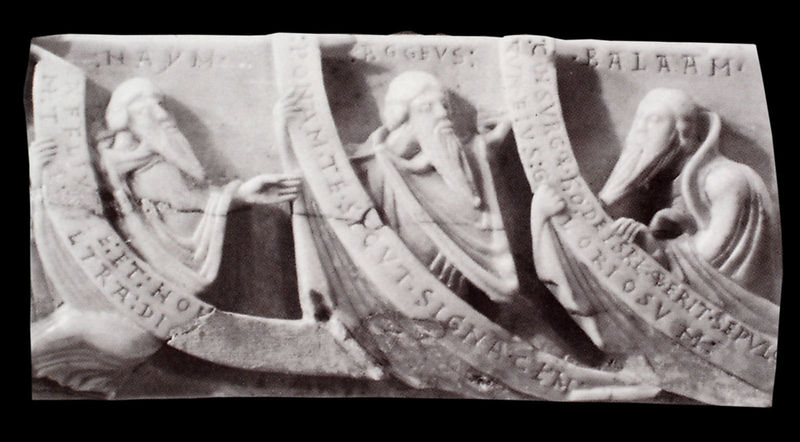
Titel: The Cloisters Cross (Klosterkreuz) , Kreuz aus Bury St. Edmunds
Institution: New York, The Metropolitan Museum of  Art
Schlagwörter: hand, mann, ausschnitt, finger, marmor, männer, tuch, alt, bart, bärte, falten, gesicht, halten, kragen, stein, gesten, hände, kirche, gewand, haare, mantel, drei, relief, schrift, spitz, detail, inschrift, bildhauerei, text, gravur, fragment, griechisch, mittelalter, romanik, heilig, latein, schriftrollen, schriftband, spruchbänder, hakten